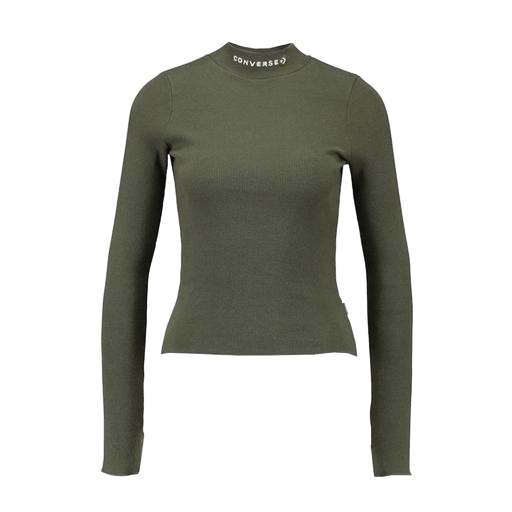
high-neck ribbed-jersey t-shirt, high-neck top, long-sleeve top, white background